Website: bh-photo
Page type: account-selection
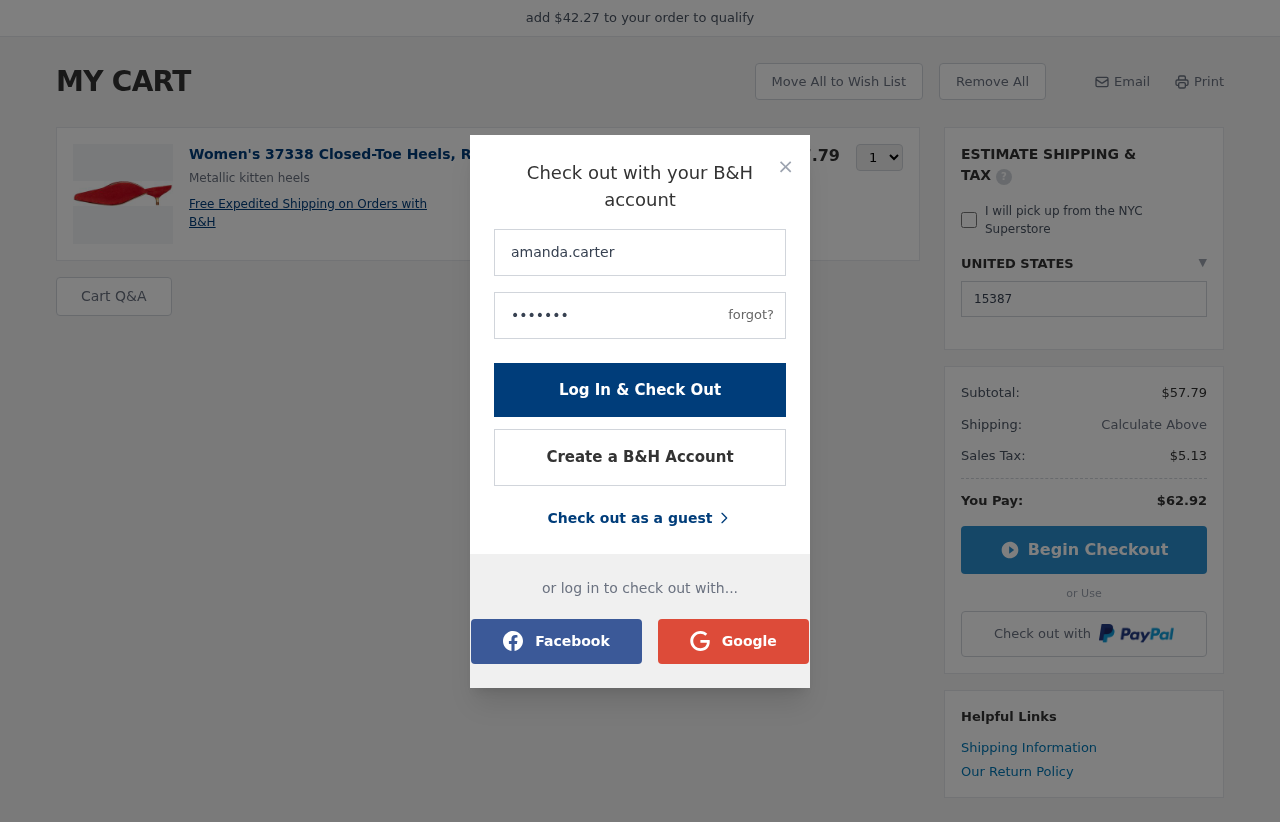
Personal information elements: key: PII_COUNTRY
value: UNITED STATES
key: PII_LOGIN_USERNAME
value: amanda.carter
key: PII_POSTCODE
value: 15387
Product elements: key: PRODUCT1_DESC
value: Metallic kitten heels
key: PRODUCT1_NAME
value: Women's 37338 Closed-Toe Heels, Red, 8 us
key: PRODUCT1_PRICE
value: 57.79
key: PRODUCT1_QUANTITY
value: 1
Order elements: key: ORDER_SUBTOTAL
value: $57.79
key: ORDER_TAX
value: $5.13
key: ORDER_TOTAL
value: $62.92
Other elements: key: AMOUNT_TO_QUALIFY
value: $42.27